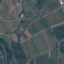
Land use / land cover: PermanentCrop